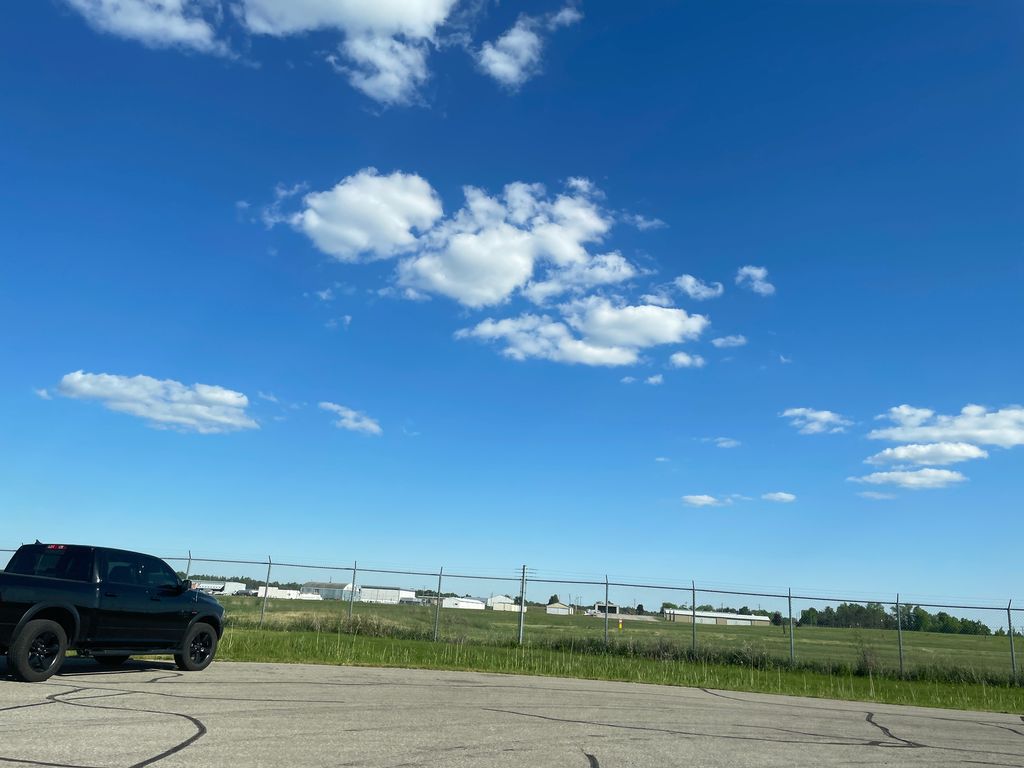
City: kitchener-waterloo